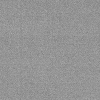
Atmospheric dust classification: dusty